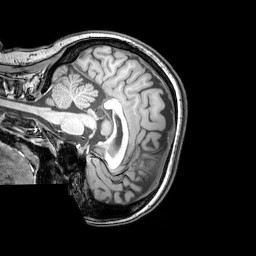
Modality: T1w
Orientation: sagittal
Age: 24
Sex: female
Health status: healthy
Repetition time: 0.081 s
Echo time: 0.037 s